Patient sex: M
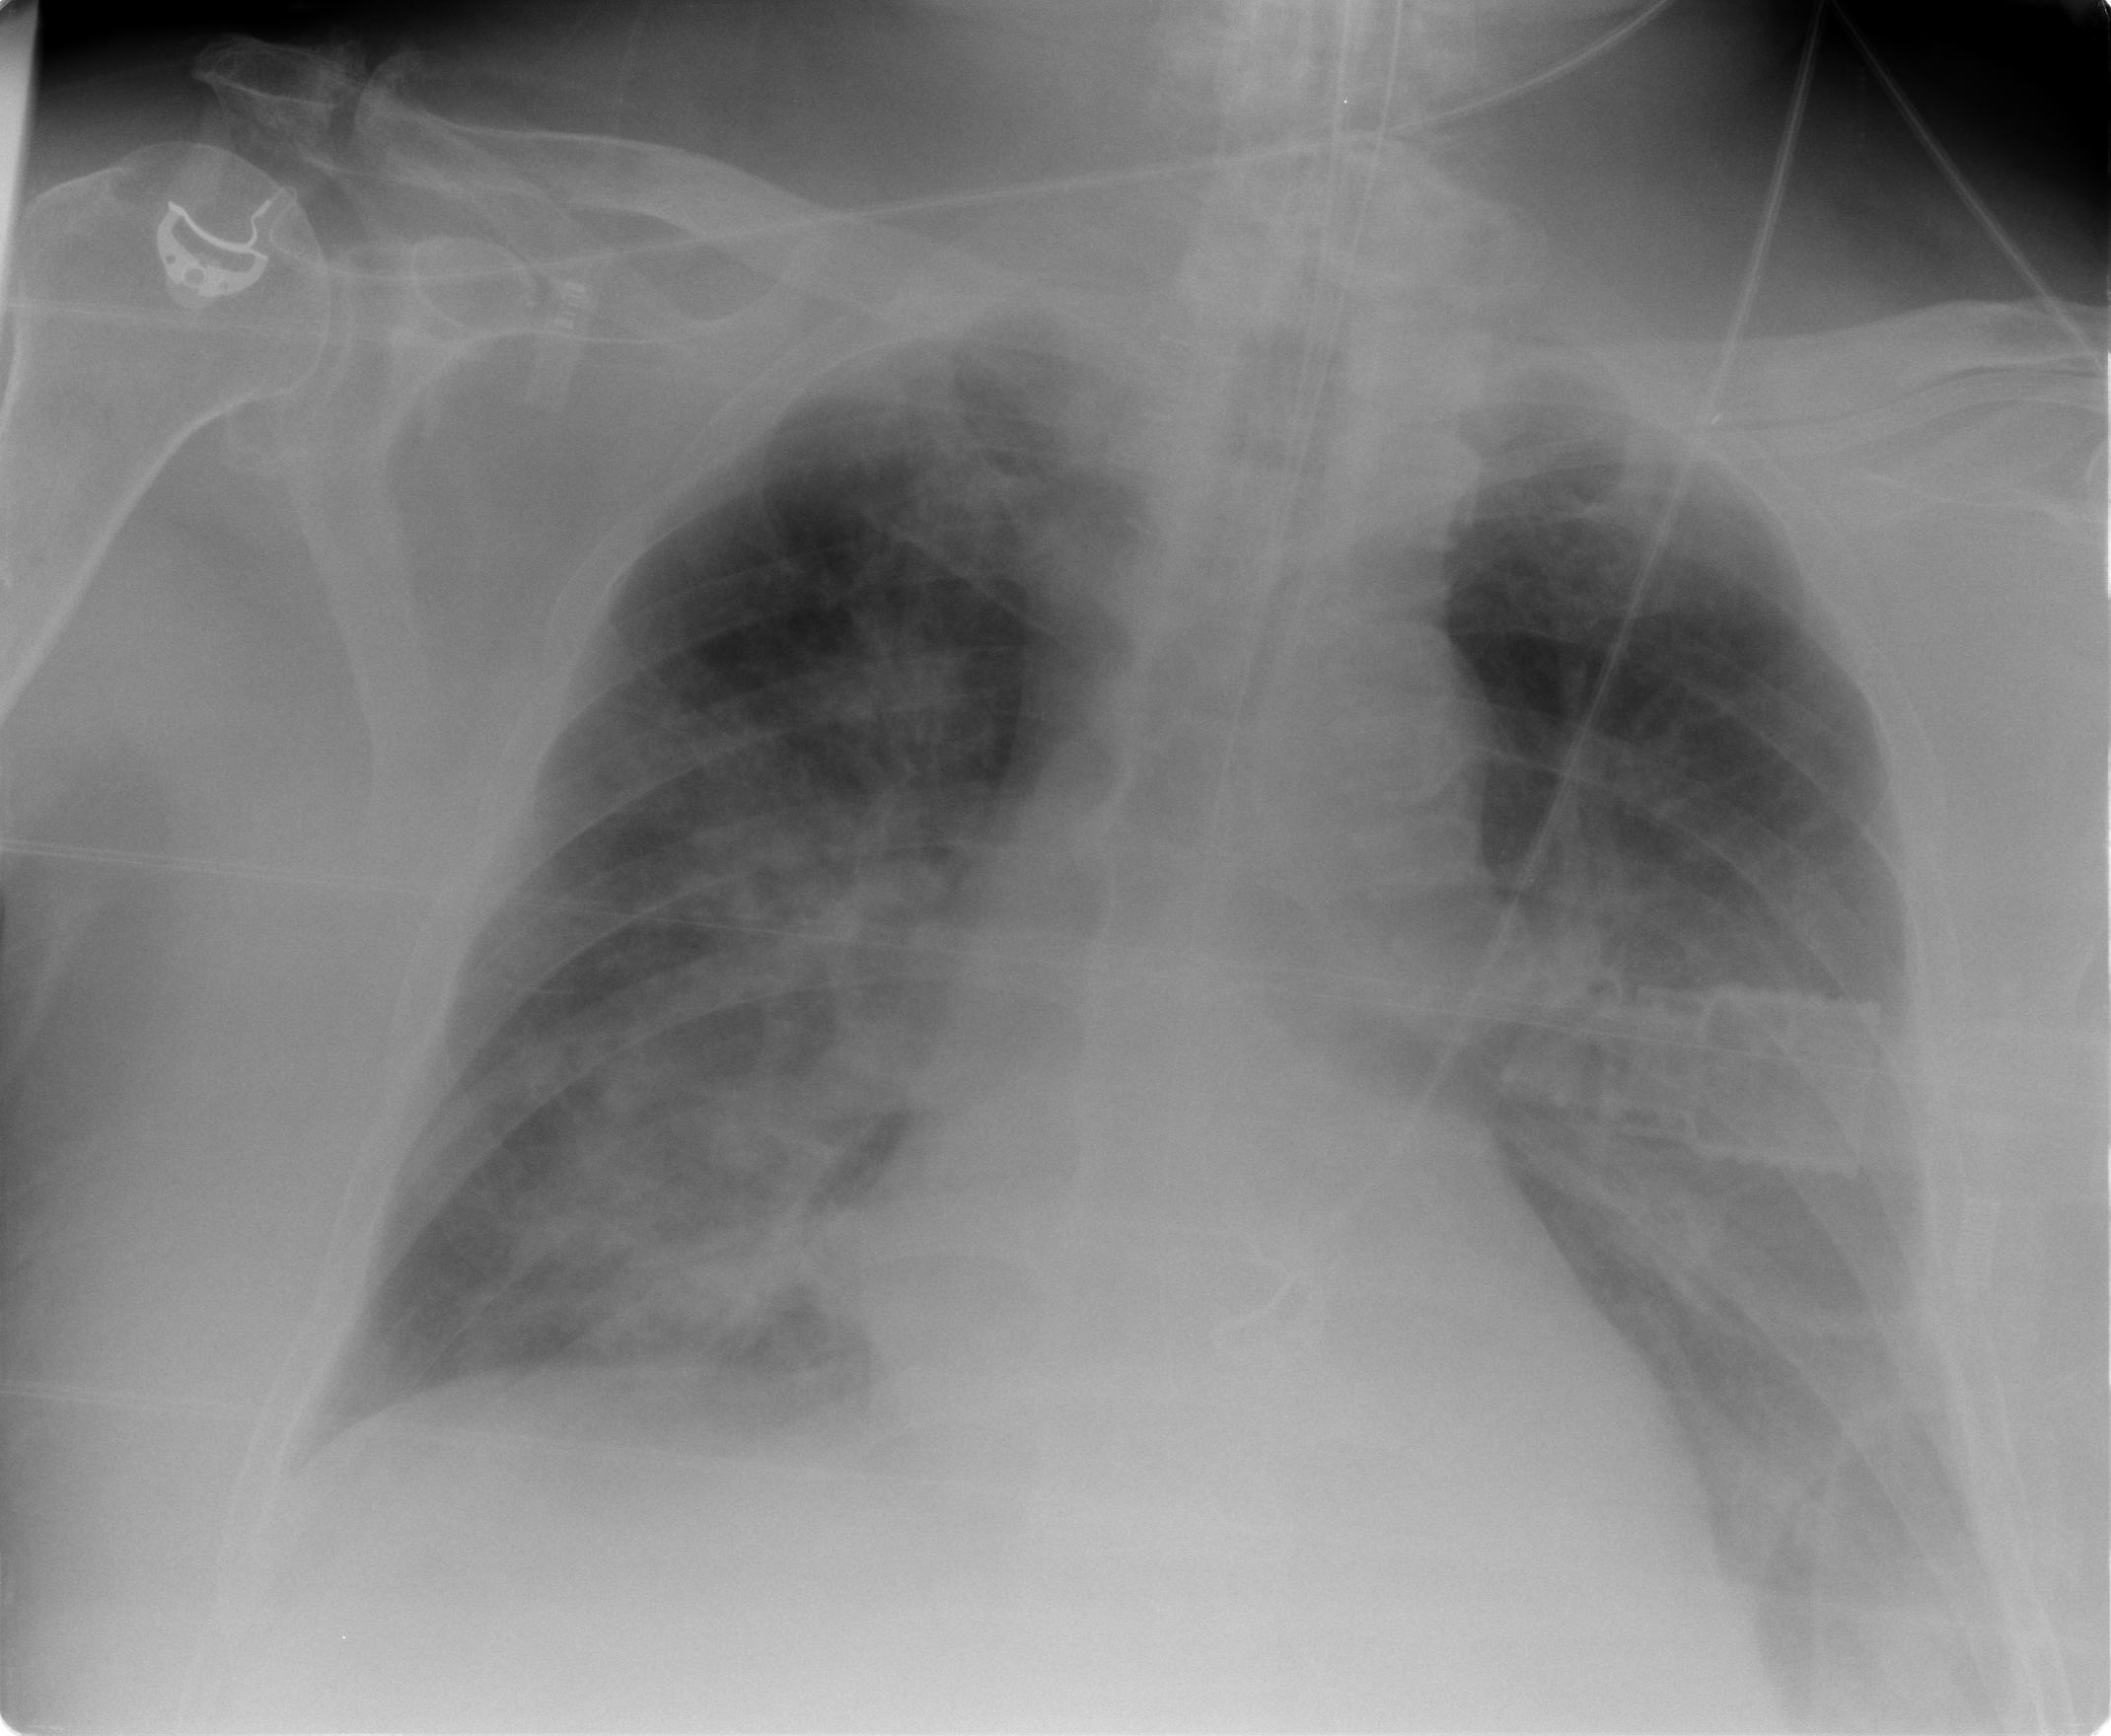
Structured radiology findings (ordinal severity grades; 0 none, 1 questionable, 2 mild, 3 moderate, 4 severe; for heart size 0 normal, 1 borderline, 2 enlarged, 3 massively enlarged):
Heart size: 2
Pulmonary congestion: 3
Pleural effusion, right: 3
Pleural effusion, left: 3
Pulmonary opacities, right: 3
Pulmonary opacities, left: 3
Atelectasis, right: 3
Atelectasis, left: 3